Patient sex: M
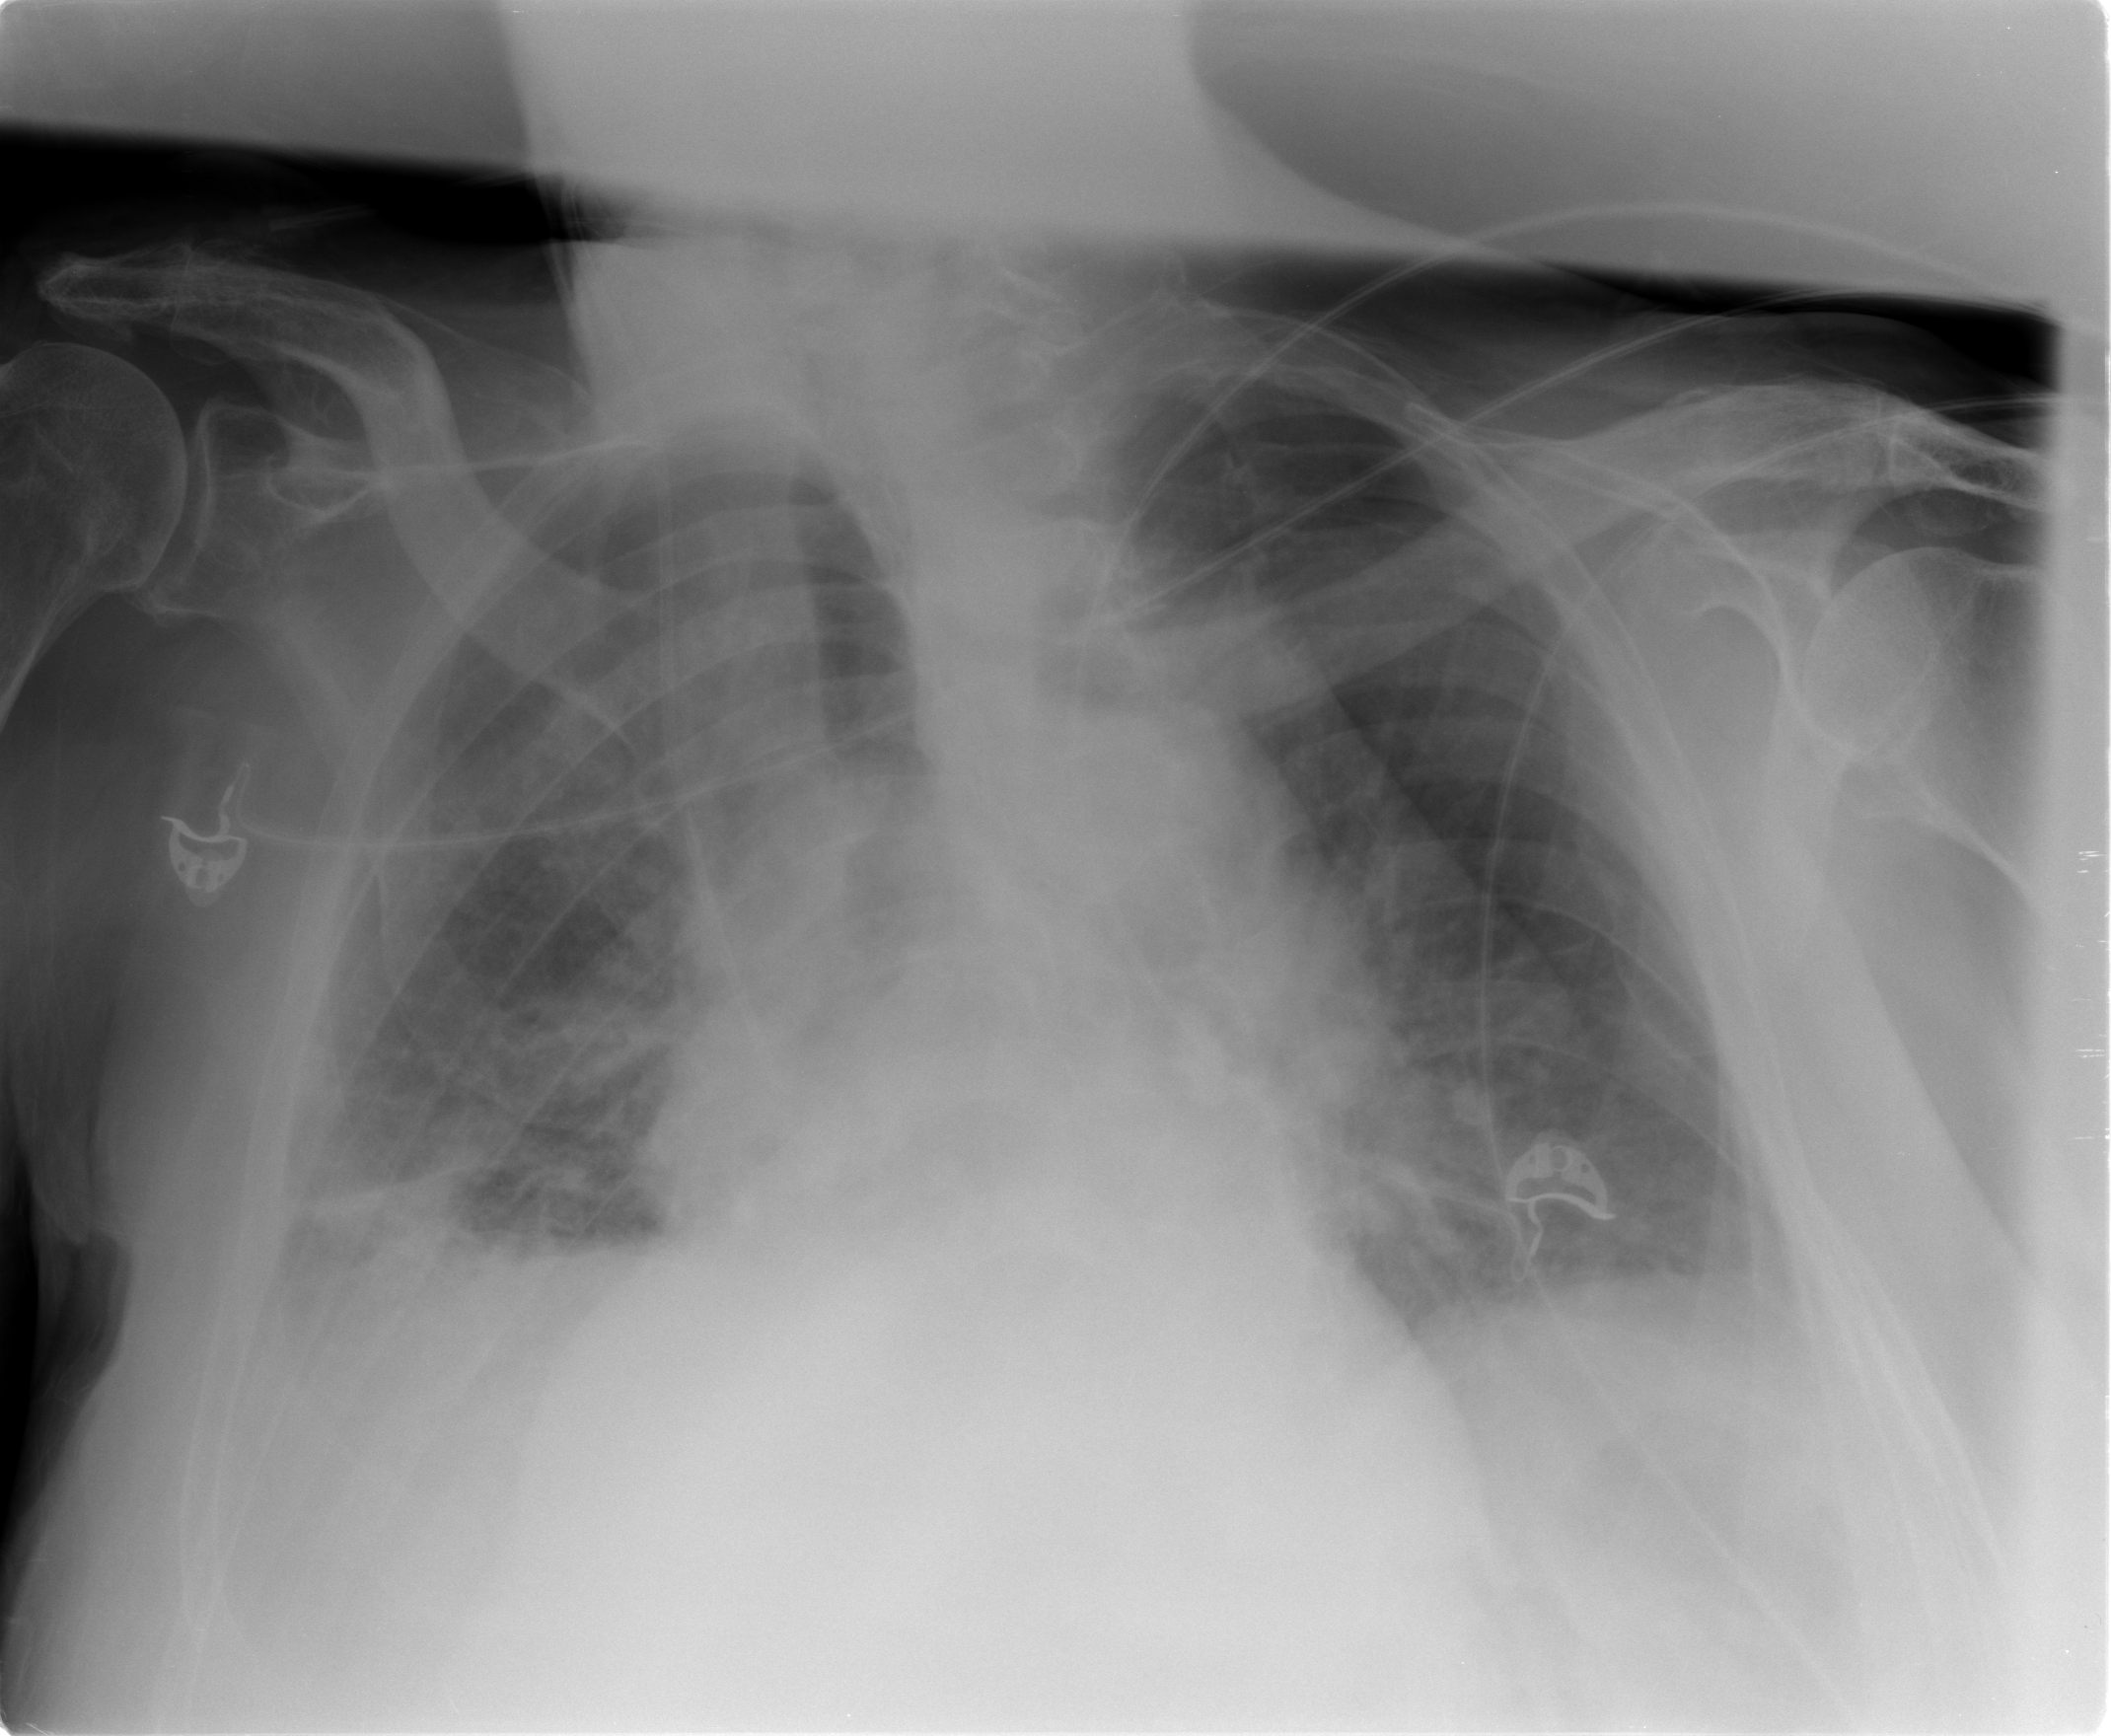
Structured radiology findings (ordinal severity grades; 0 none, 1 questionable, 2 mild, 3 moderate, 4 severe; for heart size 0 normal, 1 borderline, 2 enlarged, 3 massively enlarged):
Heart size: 2
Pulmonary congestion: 2
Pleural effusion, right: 2
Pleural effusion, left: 2
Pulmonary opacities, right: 0
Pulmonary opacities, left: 0
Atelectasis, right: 2
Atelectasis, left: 2